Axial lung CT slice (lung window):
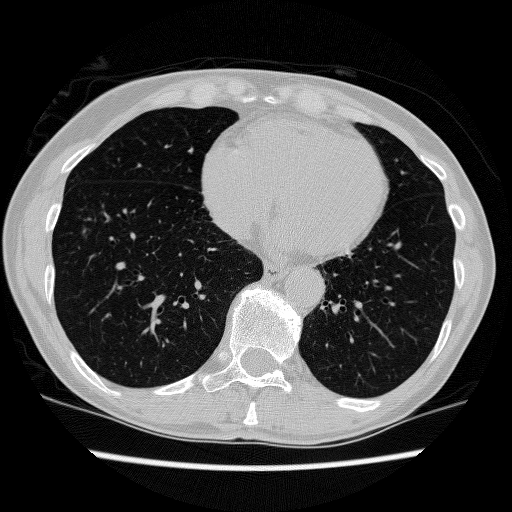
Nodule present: no